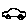
Label: car